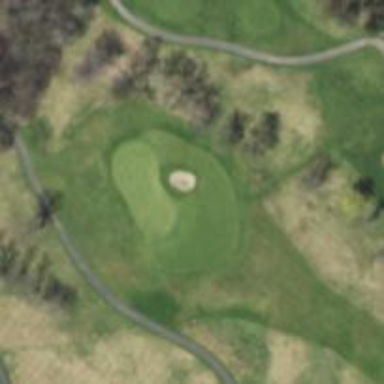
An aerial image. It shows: Golf hole.